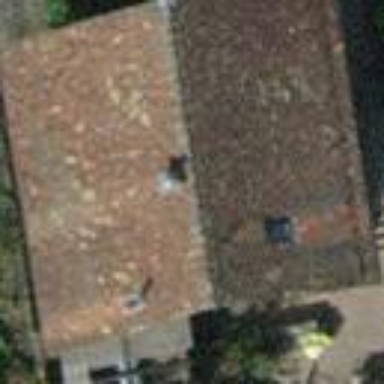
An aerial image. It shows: Detached building.